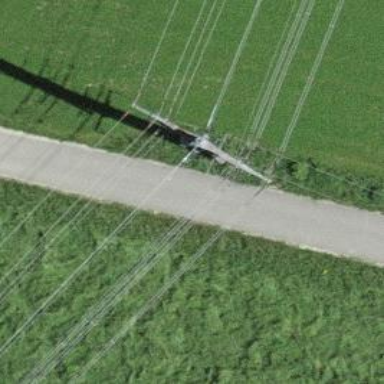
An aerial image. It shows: Power tower.